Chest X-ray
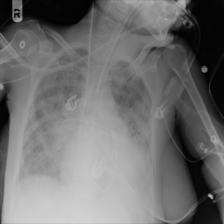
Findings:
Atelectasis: negative
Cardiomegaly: negative
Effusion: negative
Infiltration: positive
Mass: negative
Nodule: negative
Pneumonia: negative
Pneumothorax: negative
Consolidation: positive
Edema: negative
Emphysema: negative
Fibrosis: negative
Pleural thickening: negative
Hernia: negative